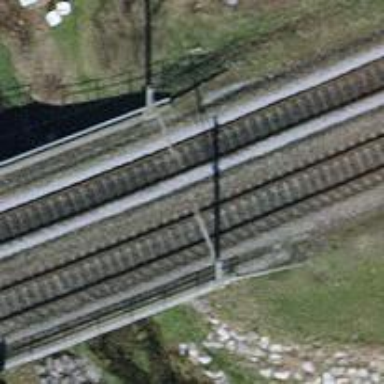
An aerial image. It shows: Railway bridge with electrified tracks and single rail.